Question: I have docker image with 'Dockerfile', that successfully build with 'docker build .' command. The 'Dockerfile' content is:
'''
FROM ubuntu
RUN apt-get update && apt-get install -y nginx php5 php5-fpm
ADD . /code
'''
How can I run my docker container to see that 'Nginx' is work?
UPDATE: When I try to use next Dockerfile:
'''
FROM ubuntu
RUN apt-get update && apt-get install -y nginx php5 php5-fpm
RUN sudo echo "daemon off;" >> /etc/nginx/nginx.conf
CMD service php5-fpm start && nginx
'''
It build successfully with 'docker build -t my/nginx .', but when I enter 'docker run --rm -ti my/nginx' command, my terminal not response:

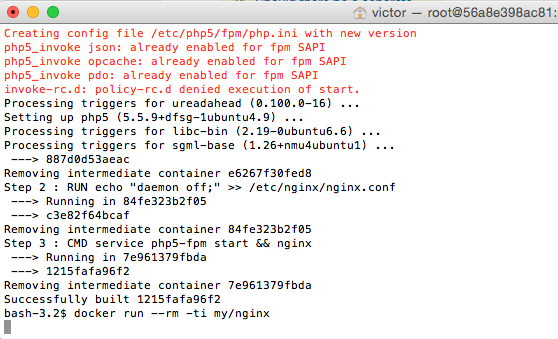
Answer: When you build the image you probably want to specify the image name with '-t' option.
'''
docker build -t my/nginx .
'''
To run a container use the 'run' command
'''
docker run --rm -ti my/nginx
'''
You probably should add the following command to your Dockerfile
'''
CMD ["nginx"]
'''
Or with php5-fpm
'''
CMD service php5-fpm start && nginx
'''
UPDATE.
You should run nginx as daemon off. Add the following to your Dockerfile after installing nginx.
'''
RUN echo "daemon off;" >> /etc/nginx/nginx.conf
'''
Update2.
'-ti' option in run allows you to check the log messages if any.
Usually you should run a container in background using '-d' instead of '-ti'.
You can attach to a running container using the 'attach' command.
You may also check <URL> to see how to stop and remove a container and other commands.